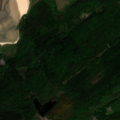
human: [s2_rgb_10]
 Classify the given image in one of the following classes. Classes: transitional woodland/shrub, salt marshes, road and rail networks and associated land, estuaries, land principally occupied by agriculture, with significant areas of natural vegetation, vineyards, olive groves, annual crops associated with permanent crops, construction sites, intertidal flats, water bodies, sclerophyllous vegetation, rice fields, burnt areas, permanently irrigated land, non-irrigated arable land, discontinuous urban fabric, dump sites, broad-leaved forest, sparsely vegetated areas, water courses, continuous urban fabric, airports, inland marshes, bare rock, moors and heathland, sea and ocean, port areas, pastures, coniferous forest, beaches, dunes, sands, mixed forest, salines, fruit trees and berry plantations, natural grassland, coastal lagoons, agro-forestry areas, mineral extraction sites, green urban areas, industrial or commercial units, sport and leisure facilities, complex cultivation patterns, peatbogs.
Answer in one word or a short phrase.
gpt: land principally occupied by agriculture, with significant areas of natural vegetation, mixed forest, intertidal flats